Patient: sex F, age 76
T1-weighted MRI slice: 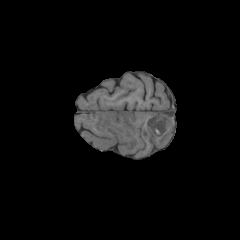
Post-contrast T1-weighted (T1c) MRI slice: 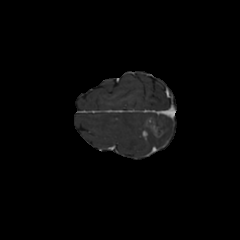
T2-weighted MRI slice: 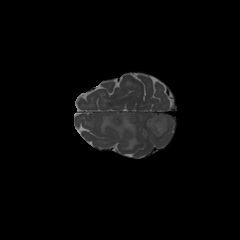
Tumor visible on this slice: yes
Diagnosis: Glioblastoma, IDH-wildtype
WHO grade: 4